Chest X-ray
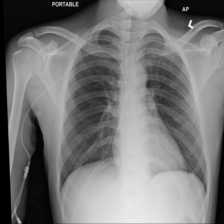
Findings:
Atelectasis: negative
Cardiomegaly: negative
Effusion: negative
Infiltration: negative
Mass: negative
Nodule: negative
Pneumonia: negative
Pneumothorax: negative
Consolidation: negative
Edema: negative
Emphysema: negative
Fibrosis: negative
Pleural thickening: negative
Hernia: negative